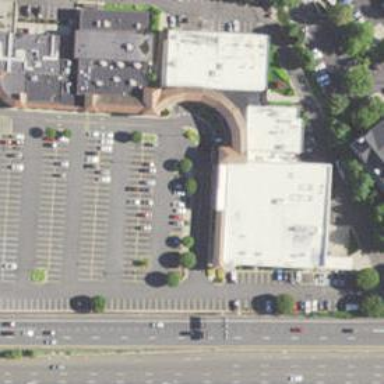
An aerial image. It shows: Supermarket.